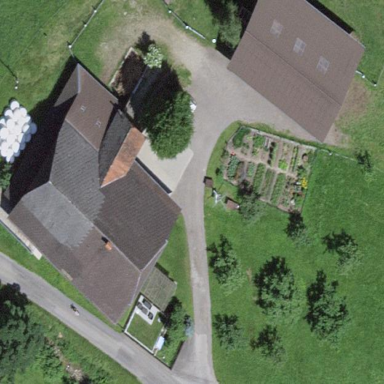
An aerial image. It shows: Farmyard area.